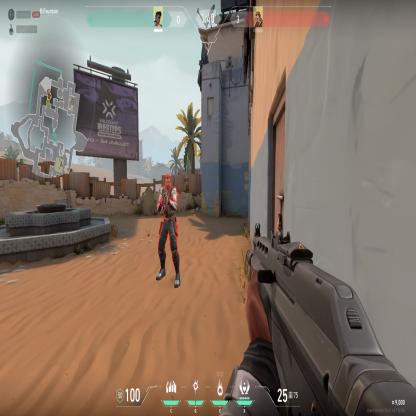
Label: enemy